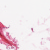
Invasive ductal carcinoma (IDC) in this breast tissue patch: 0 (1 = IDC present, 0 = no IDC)